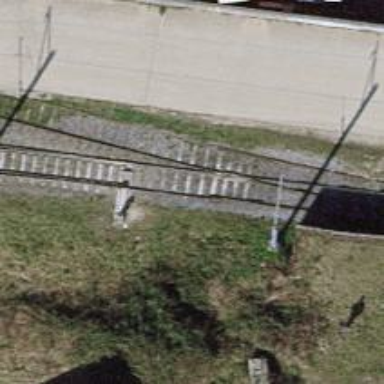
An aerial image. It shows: Railway switch.